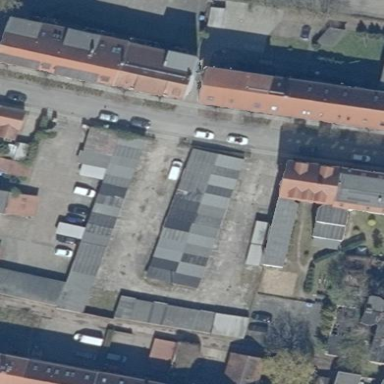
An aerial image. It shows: Group of garages.